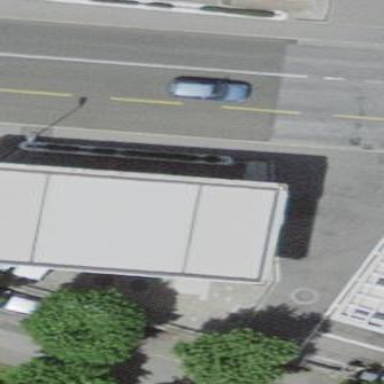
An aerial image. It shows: View of roof of building.